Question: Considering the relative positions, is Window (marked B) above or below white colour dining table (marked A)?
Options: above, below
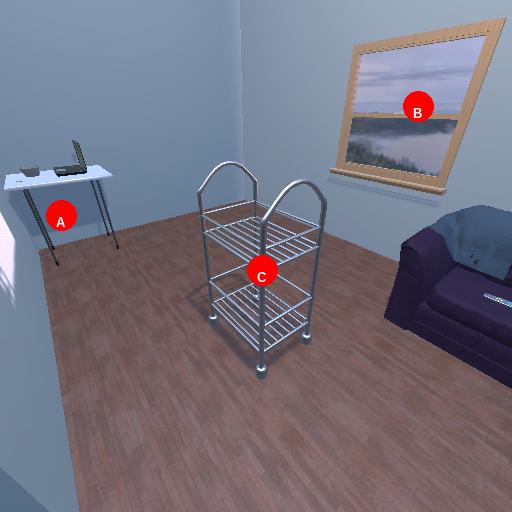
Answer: above